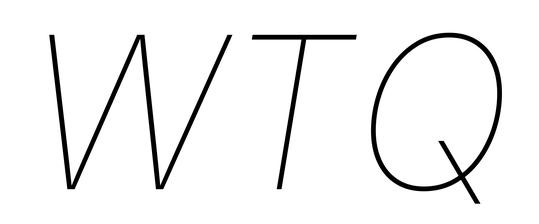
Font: Inter-Italic_Thin_Italic